Question: I am trying to complete a project to do a reveal on an image so that two other images come out as if they were wings? The example was this:

I have tried doing it with DIVs and some jQuery but I can only get one to reveal or reveal in the wrong way, like up and down or slide in from the corner, not from the middle.
Anyone know an easy way to do this?
jsfiddle.net/fTJPu/17/embedded/result
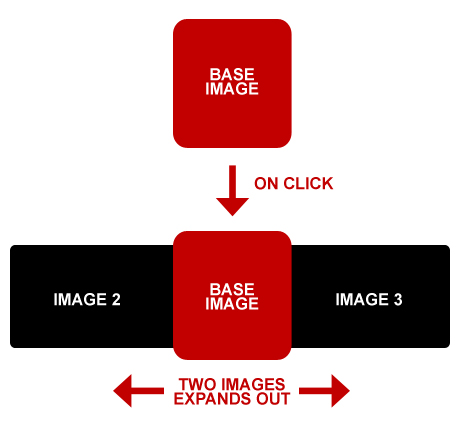
Answer: You can use JQuery UI slide() functions.
<URL>
Have the wings with a lower z-index in css underneath the base image and hidden.
Toggle and slide out the wings with the slide function. The API will let you slide left or right with time delays.
A jsFiddle of what you've got would be nice.
Update: Here is the <URL> will show it. I used the UI slider.
Html:
'''
<div class="angelBox">
<div class="angelBody">
<div class="leftWing wing"></div>
<div class="rightWing wing"></div>
</div>
</div>
<br/><br/>
Click on the Blue Box
'''
CSS:
'''
.angelBox{
margin-left:100px;
}
.angelBody{
position:relative;
width:150px;
height:150px;
background-color:blue;
}
.wing{
width:70px;
height:50px;
background-color:grey;
display:none;
}
.leftWing{
position:absolute;
left:-70px;
top:50px;
}
.rightWing{
position:absolute;
right:-70px;
top:50px;
}
'''
Javascript:
'''
$('.angelBody').click(function(){
$('.leftWing').toggle("slide", { direction: "right" }, 500);
$('.rightWing').toggle("slide", { direction: "left" }, 500);
});
'''
The elements are absolutely position but they're in a relatively positioned container so you can move the entire 'widget' to wherever you like.